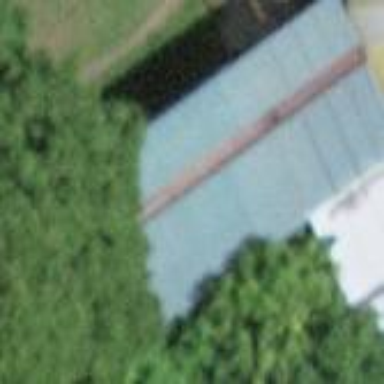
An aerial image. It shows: Glass roof of building.